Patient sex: M
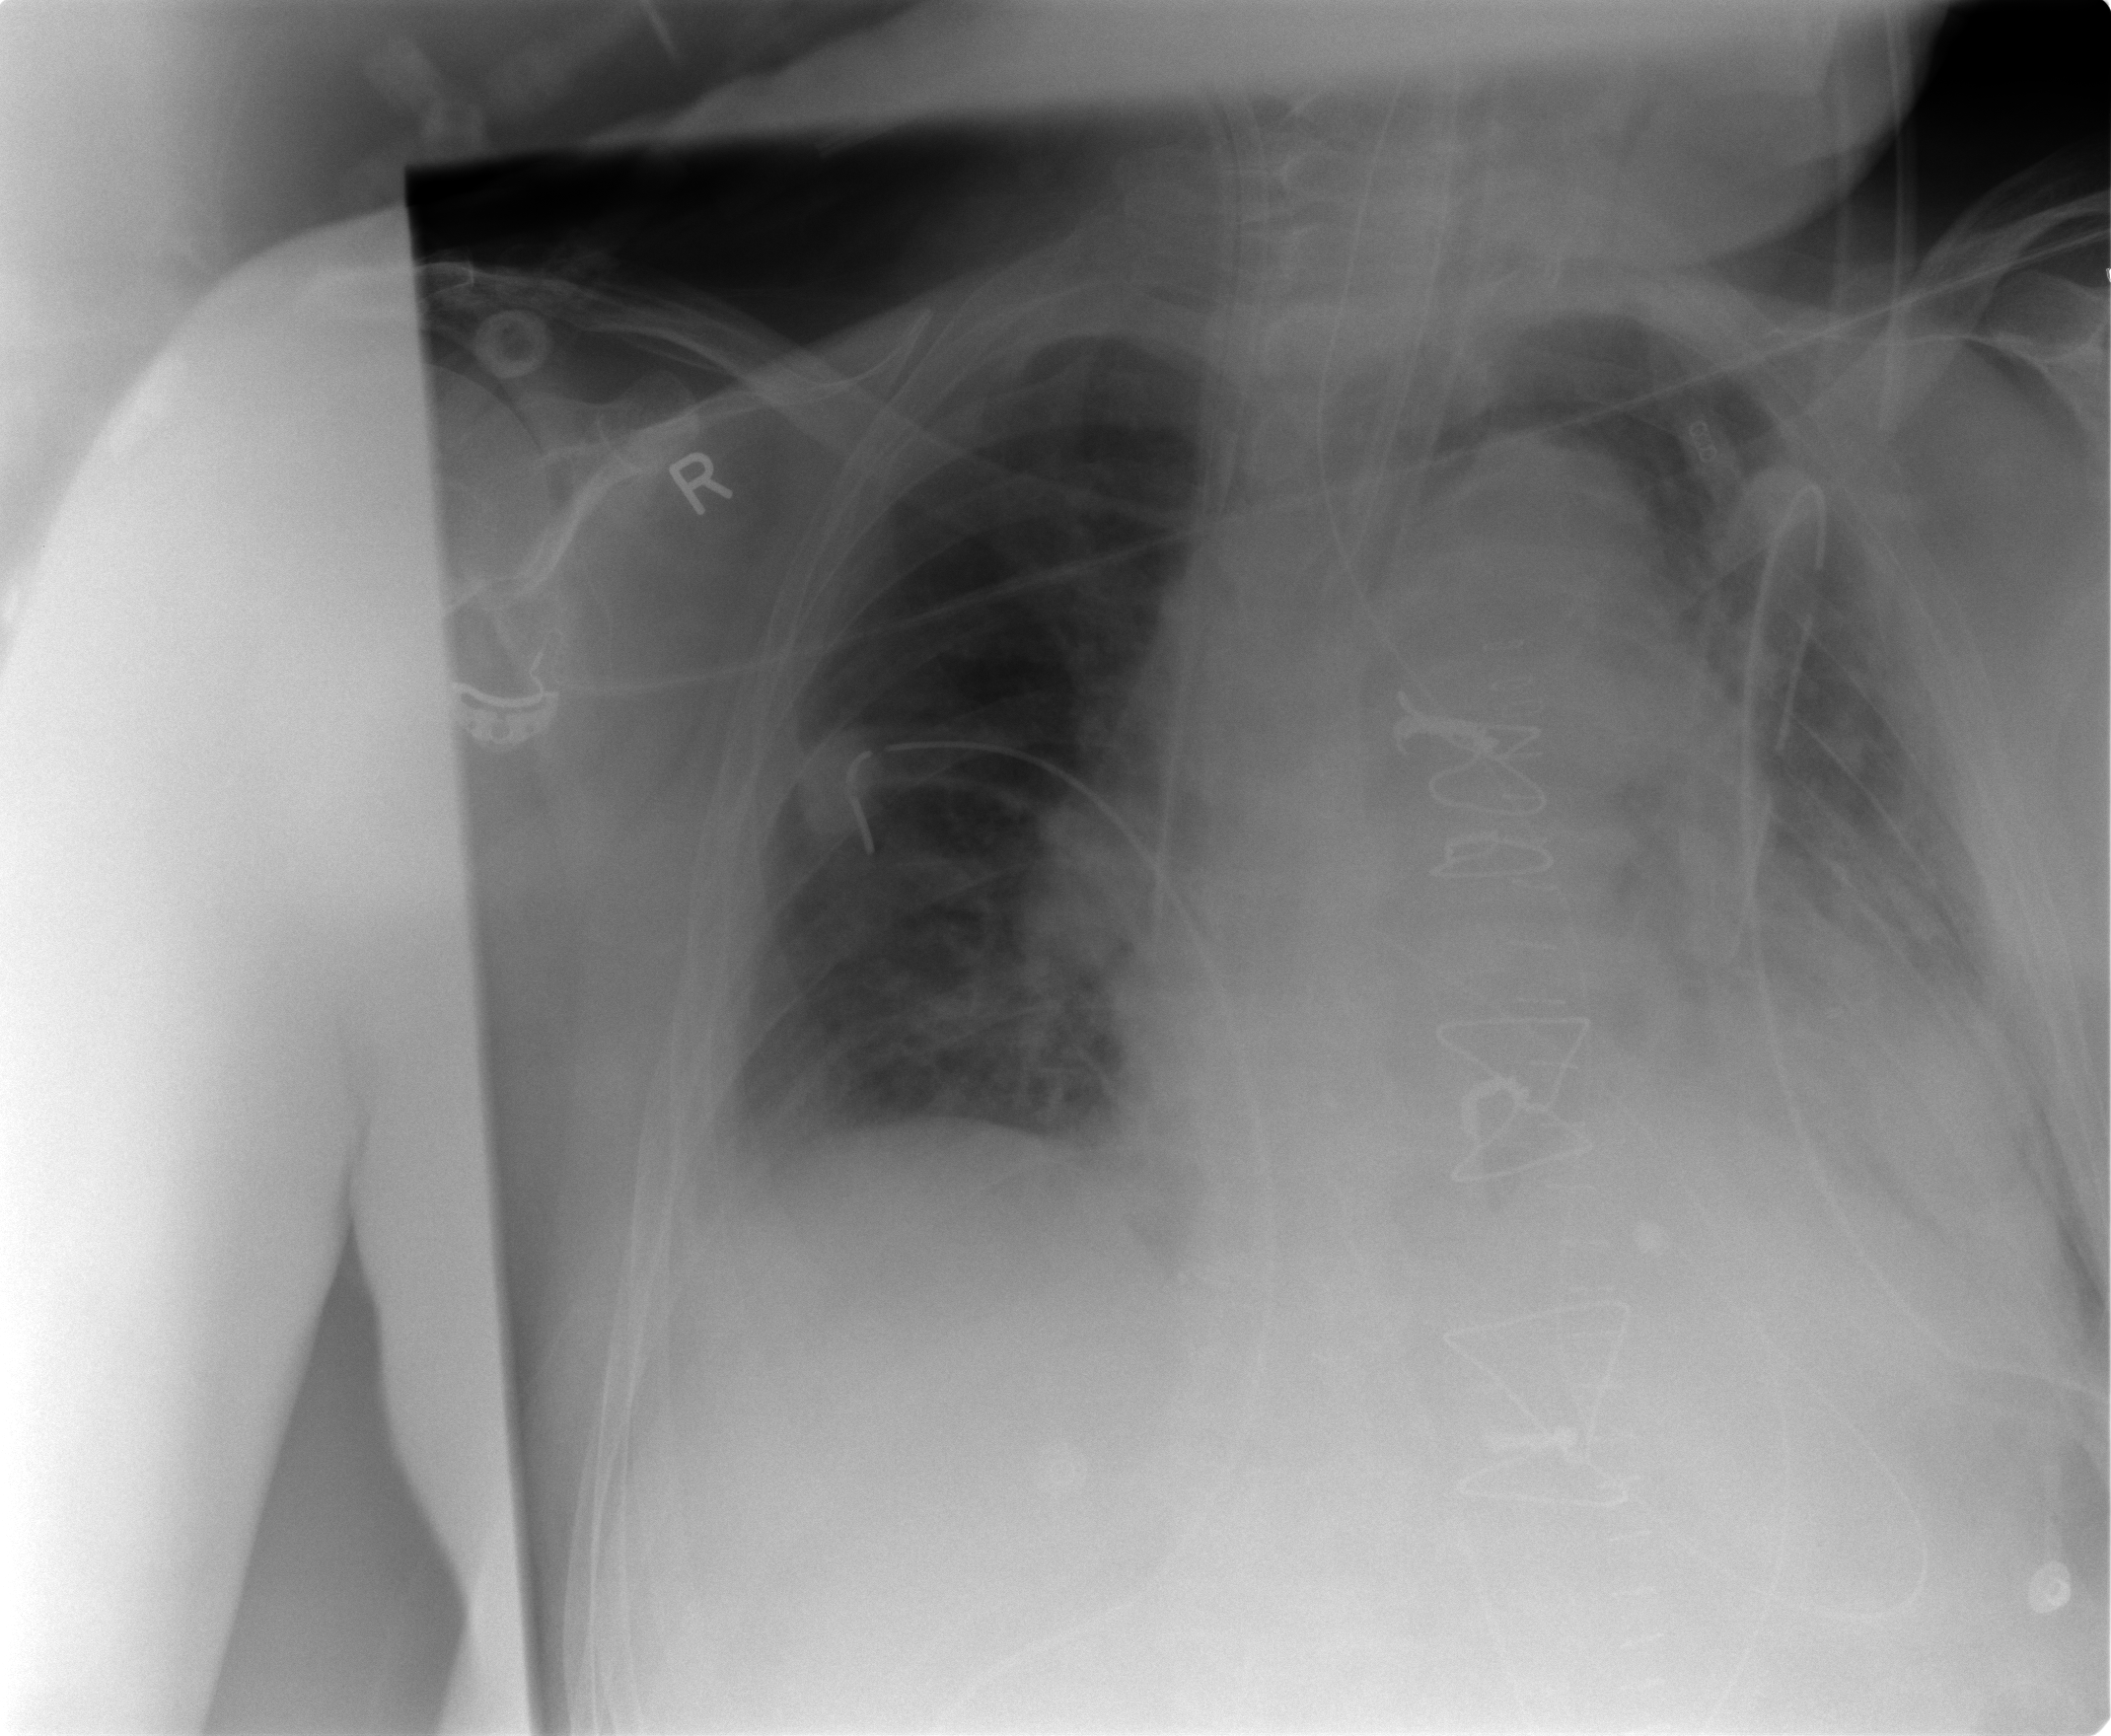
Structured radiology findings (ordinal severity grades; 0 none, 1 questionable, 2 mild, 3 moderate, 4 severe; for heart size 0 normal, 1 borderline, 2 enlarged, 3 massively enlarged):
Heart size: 2
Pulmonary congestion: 2
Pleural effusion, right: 1
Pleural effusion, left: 2
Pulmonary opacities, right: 0
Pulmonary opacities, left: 0
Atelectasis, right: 2
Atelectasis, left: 2